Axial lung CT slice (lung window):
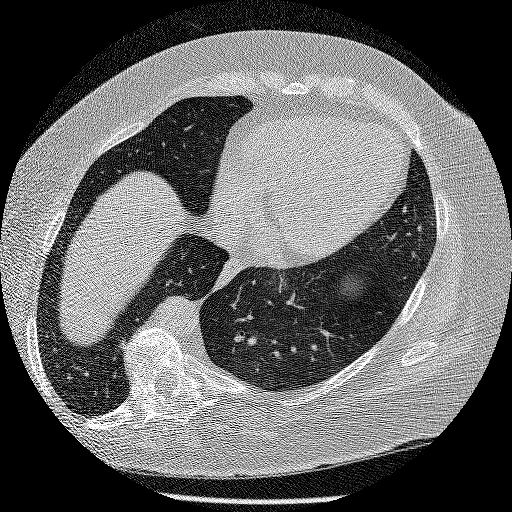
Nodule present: no